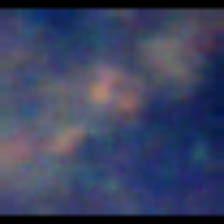
Taxon: Unknown_full_image
Group: Unknown